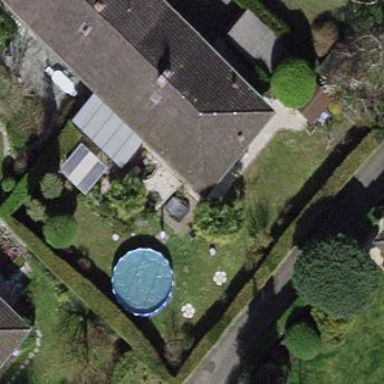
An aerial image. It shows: Garden enclosed by fence.